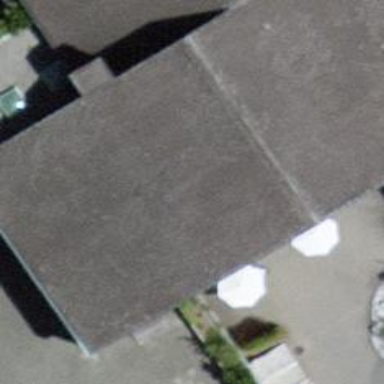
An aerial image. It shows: Community centre.